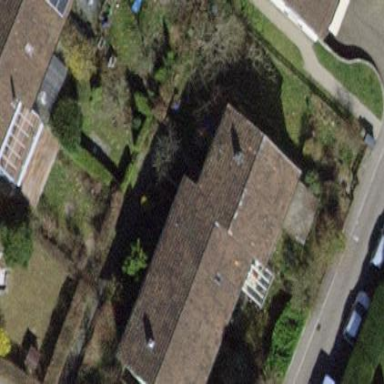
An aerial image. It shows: Pitched roof building.